Question: I have an app which uses Google Fit. The integration code has been copied from google documentation:
'''
if (!GoogleSignIn.hasPermissions(GoogleSignIn.getLastSignedInAccount(this), fitnessOptions)) {
GoogleSignIn.requestPermissions(
this, // your activity
GOOGLE_FIT_PERMISSIONS_REQUEST_CODE,
GoogleSignIn.getLastSignedInAccount(this),
fitnessOptions);
} else {
accessGoogleFit();
}
'''
In the debug mode, everything works fine, but when my app downloaded from Google Play, it ALWAYS display a prompt for selecting the google account to use:

The problem appears only when app downloaded from google play. When app installed with adb, everything works fine.
It seems like, Google Play Services does not cache last selected account.
Please help me, where is the issue here?
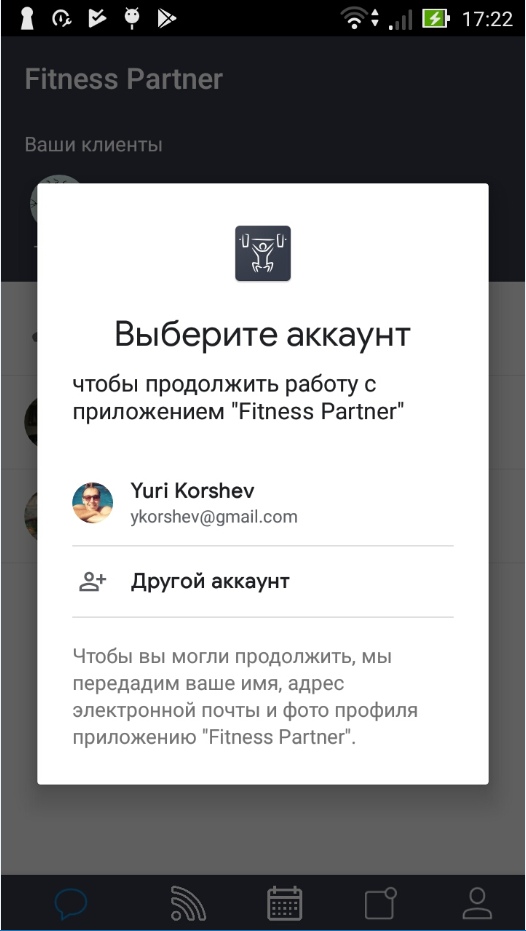
Answer: The problem was with the production SHA1 certiciate. Google Play sign apk additionaly, so i have to use google play sha-1 from google play developer console for google api OAuth.